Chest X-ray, PA view. Patient: 32 years old, sex M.
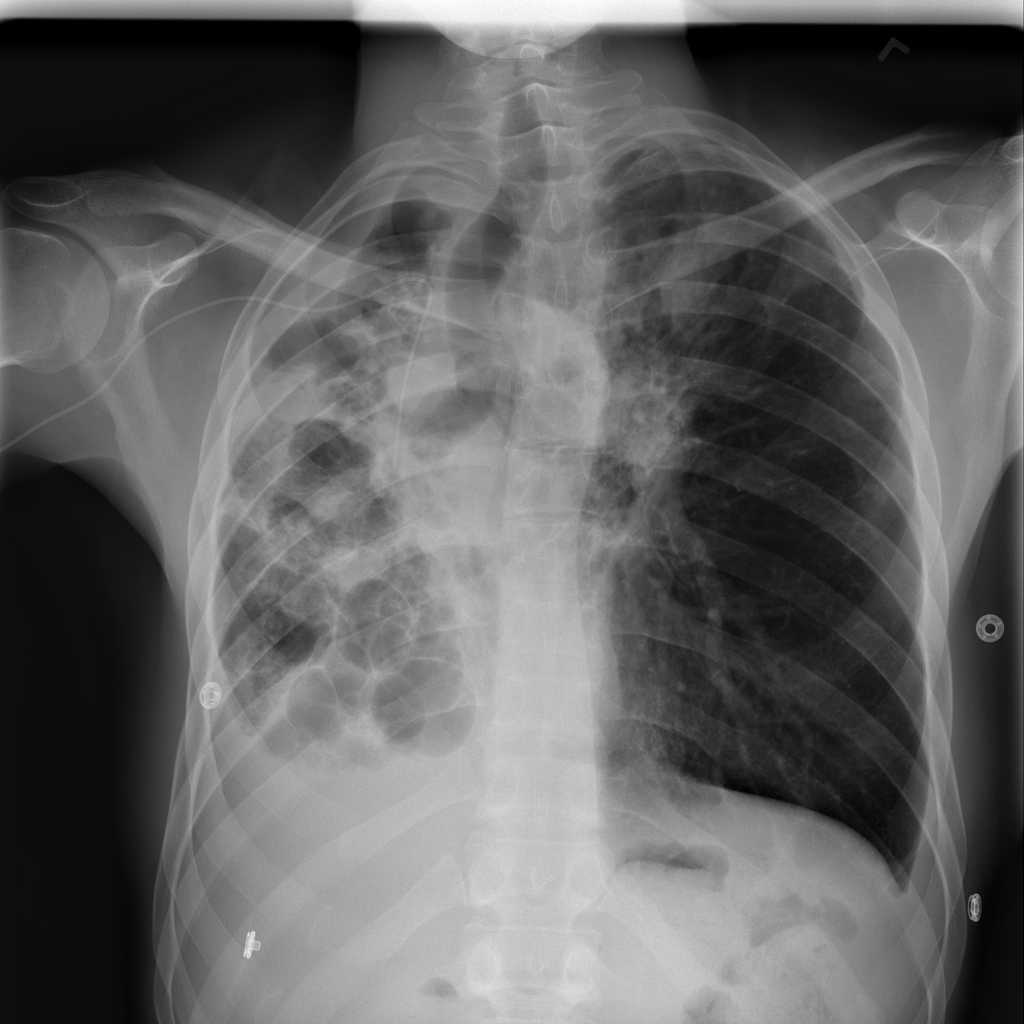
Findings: Pleural_Thickening